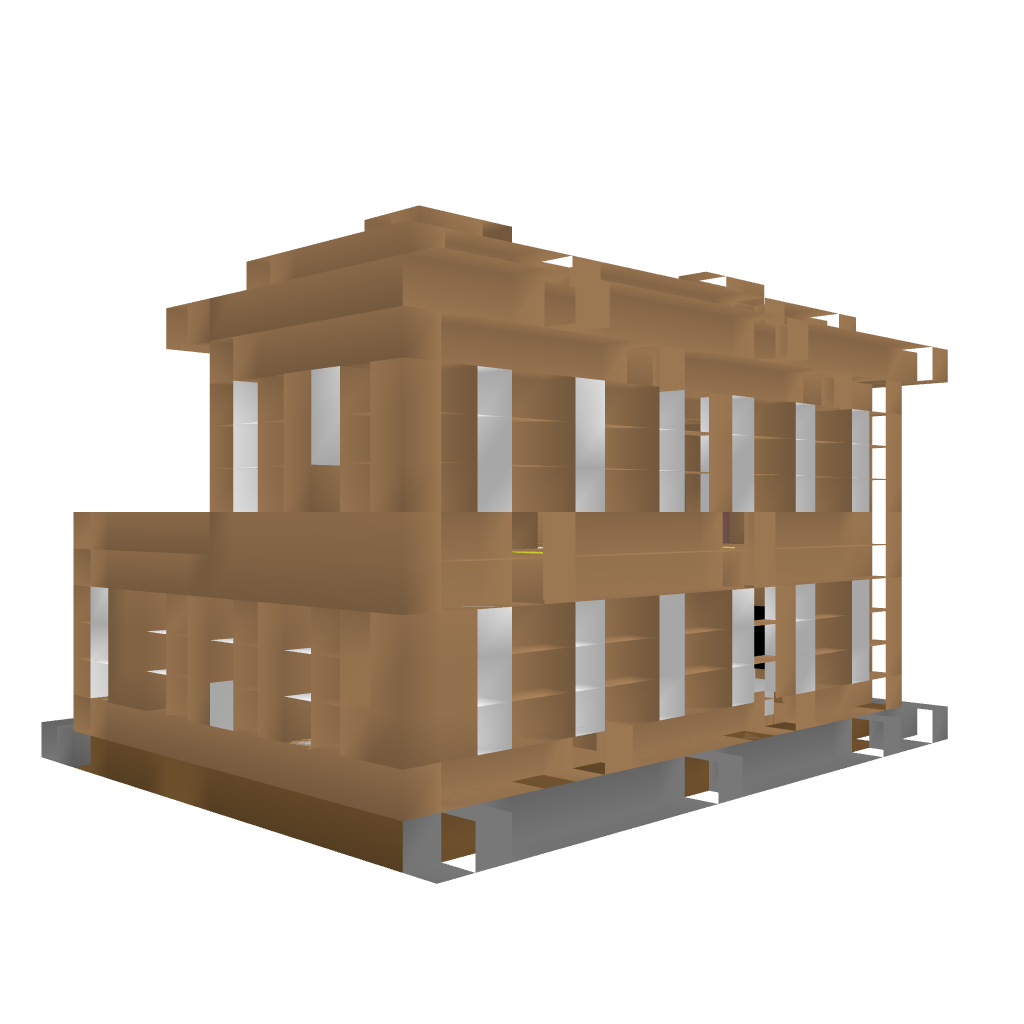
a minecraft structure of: House #6 good quality